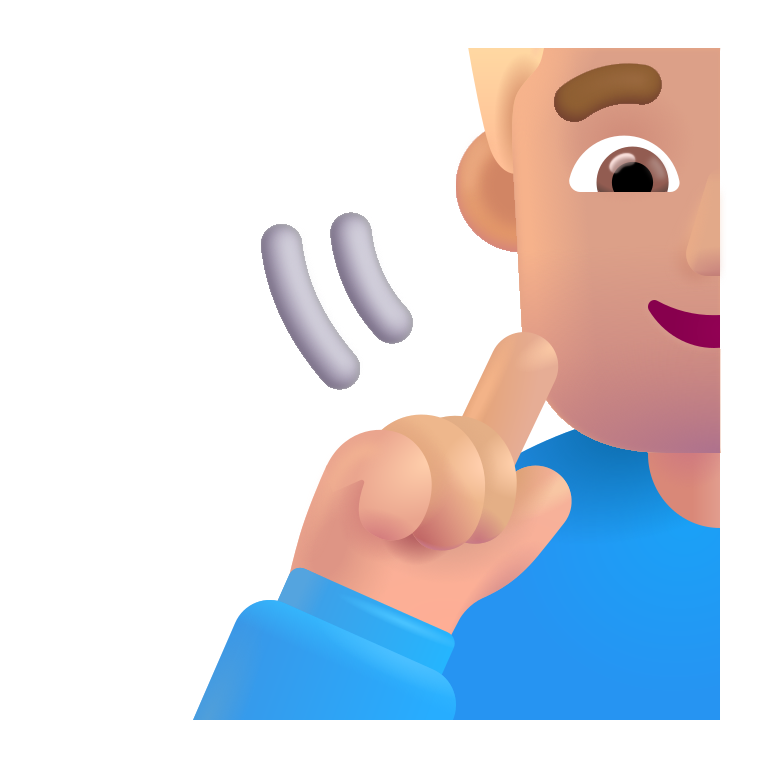
woman deaf color  light